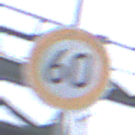
Verkehrszeichen: Geschwindigkeit60
Umgebung: Outdoor, Suburban
Tageszeit: MorningAfternoon
Wetter: Overcast
Licht: Natural
Jahreszeit: NotSpecified
Kontrast: LowContrast